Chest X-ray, PA view. Patient: 61 years old, sex F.
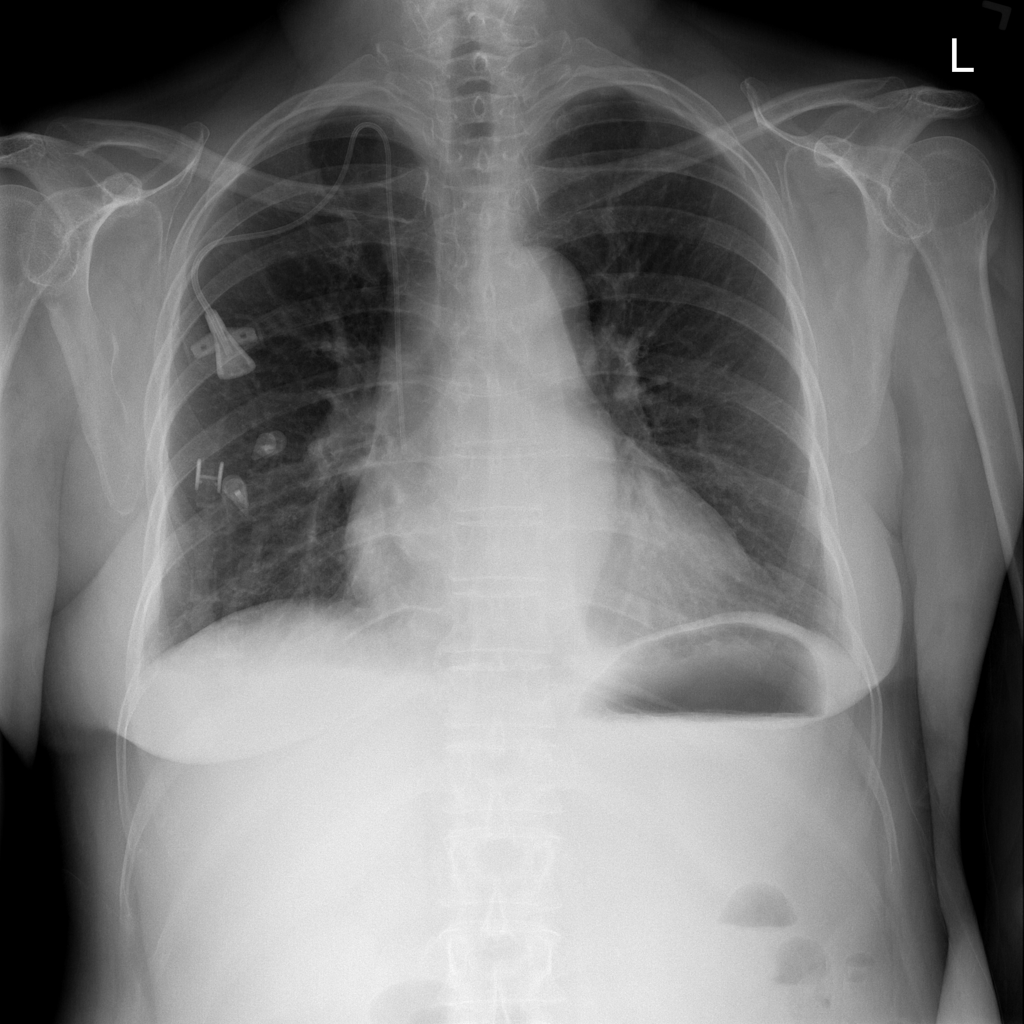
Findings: Cardiomegaly, Effusion